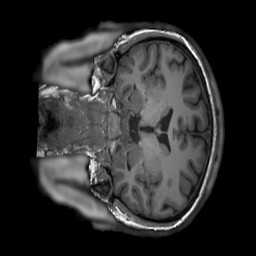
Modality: T1w
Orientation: coronal
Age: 25
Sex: female
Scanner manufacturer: siemens
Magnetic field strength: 3 T
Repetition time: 2.3 s
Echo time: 0.00232 s